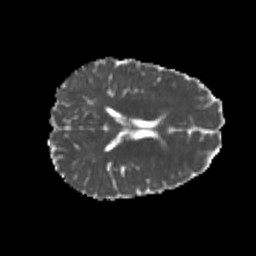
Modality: MD
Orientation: axial
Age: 20
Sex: male
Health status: healthy
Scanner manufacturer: philips
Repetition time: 7.395 s
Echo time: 0.08599 s